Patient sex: M
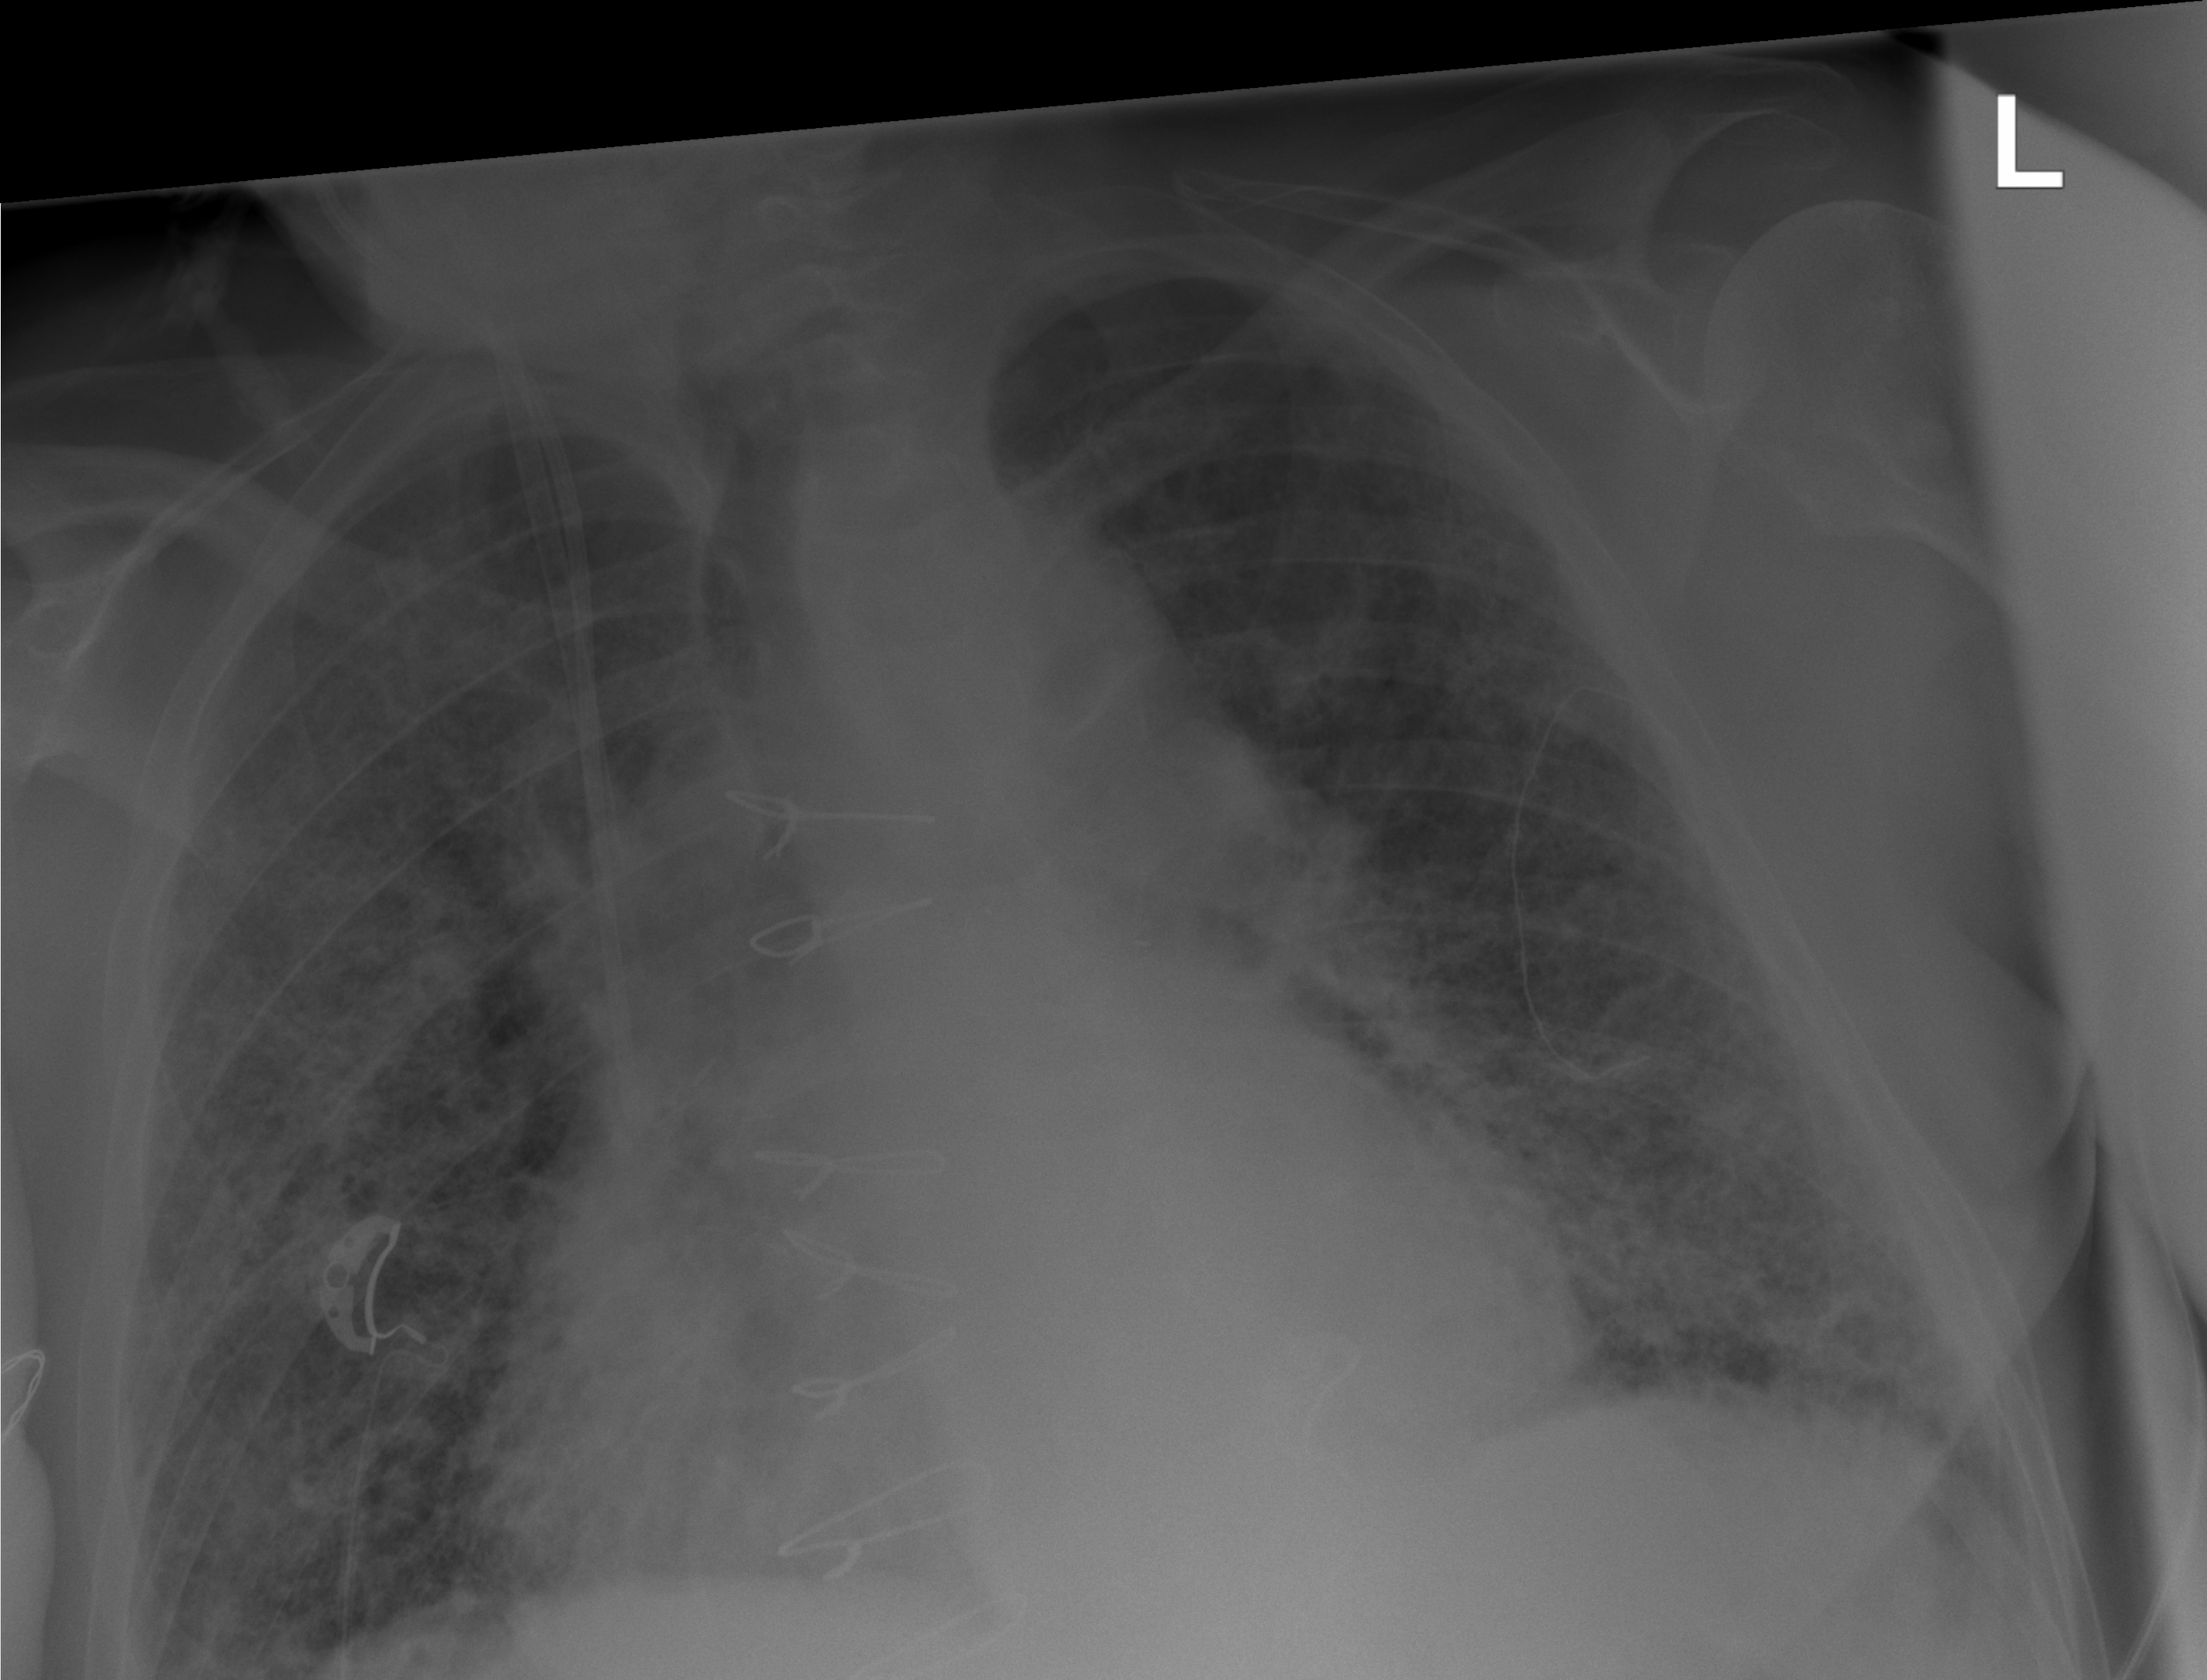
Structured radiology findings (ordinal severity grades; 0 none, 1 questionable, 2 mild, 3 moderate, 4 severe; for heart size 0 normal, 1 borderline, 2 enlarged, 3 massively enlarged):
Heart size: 2
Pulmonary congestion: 0
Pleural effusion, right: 2
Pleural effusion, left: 0
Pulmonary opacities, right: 4
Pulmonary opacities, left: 4
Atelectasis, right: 0
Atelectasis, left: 0